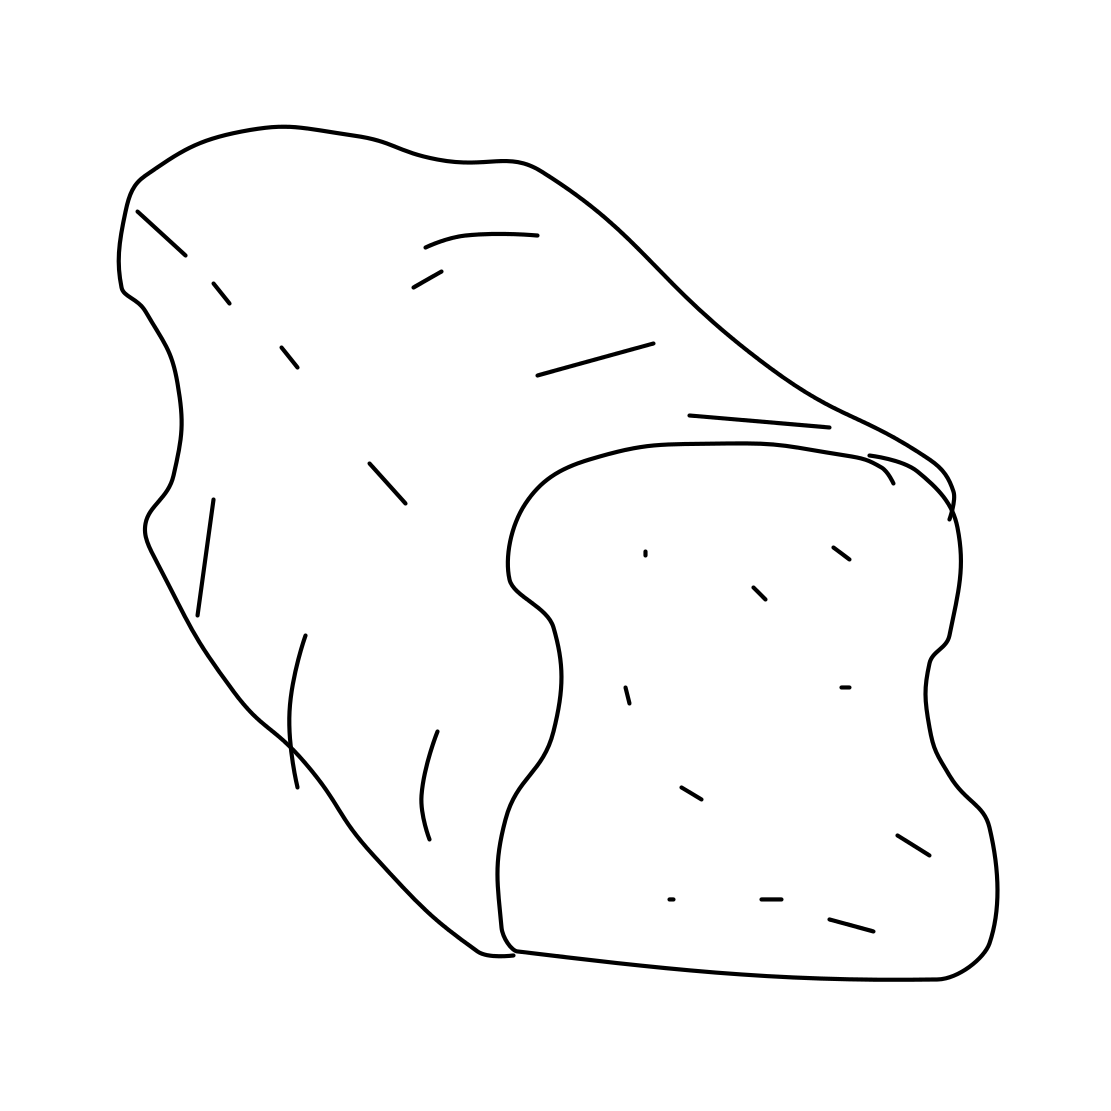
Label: bread